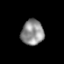
Tissue: prostate
Cell type: Myeloid cells
Senescence score: 0.7855
Nuclear area (px): 554
Mean DAPI intensity: 143.724